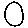
Label: circle